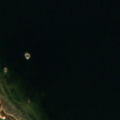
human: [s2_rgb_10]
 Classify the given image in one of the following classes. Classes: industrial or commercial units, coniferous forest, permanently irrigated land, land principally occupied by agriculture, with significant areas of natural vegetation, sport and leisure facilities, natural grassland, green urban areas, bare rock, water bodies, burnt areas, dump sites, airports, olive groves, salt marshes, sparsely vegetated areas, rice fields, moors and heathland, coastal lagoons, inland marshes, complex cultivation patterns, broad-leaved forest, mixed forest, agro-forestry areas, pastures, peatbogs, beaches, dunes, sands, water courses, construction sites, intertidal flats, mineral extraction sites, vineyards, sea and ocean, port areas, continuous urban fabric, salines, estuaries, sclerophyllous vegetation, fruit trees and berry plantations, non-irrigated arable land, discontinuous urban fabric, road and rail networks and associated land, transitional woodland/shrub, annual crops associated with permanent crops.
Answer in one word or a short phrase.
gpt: mixed forest, sea and ocean